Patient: sex M, age 66
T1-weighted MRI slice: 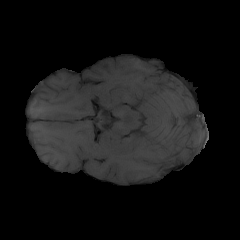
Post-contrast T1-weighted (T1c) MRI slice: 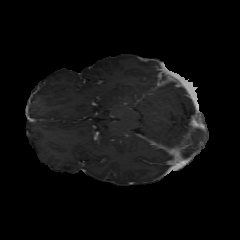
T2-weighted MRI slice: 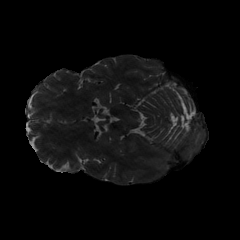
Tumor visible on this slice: yes
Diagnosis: Glioblastoma, IDH-wildtype
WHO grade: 4